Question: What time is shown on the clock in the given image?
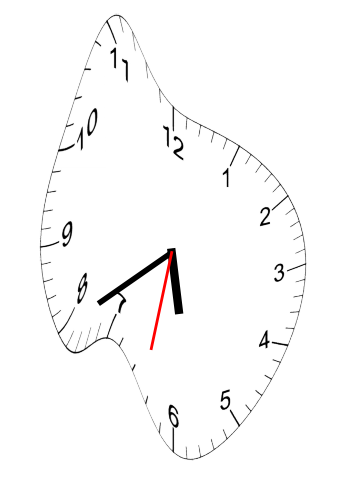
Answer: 05:39:32